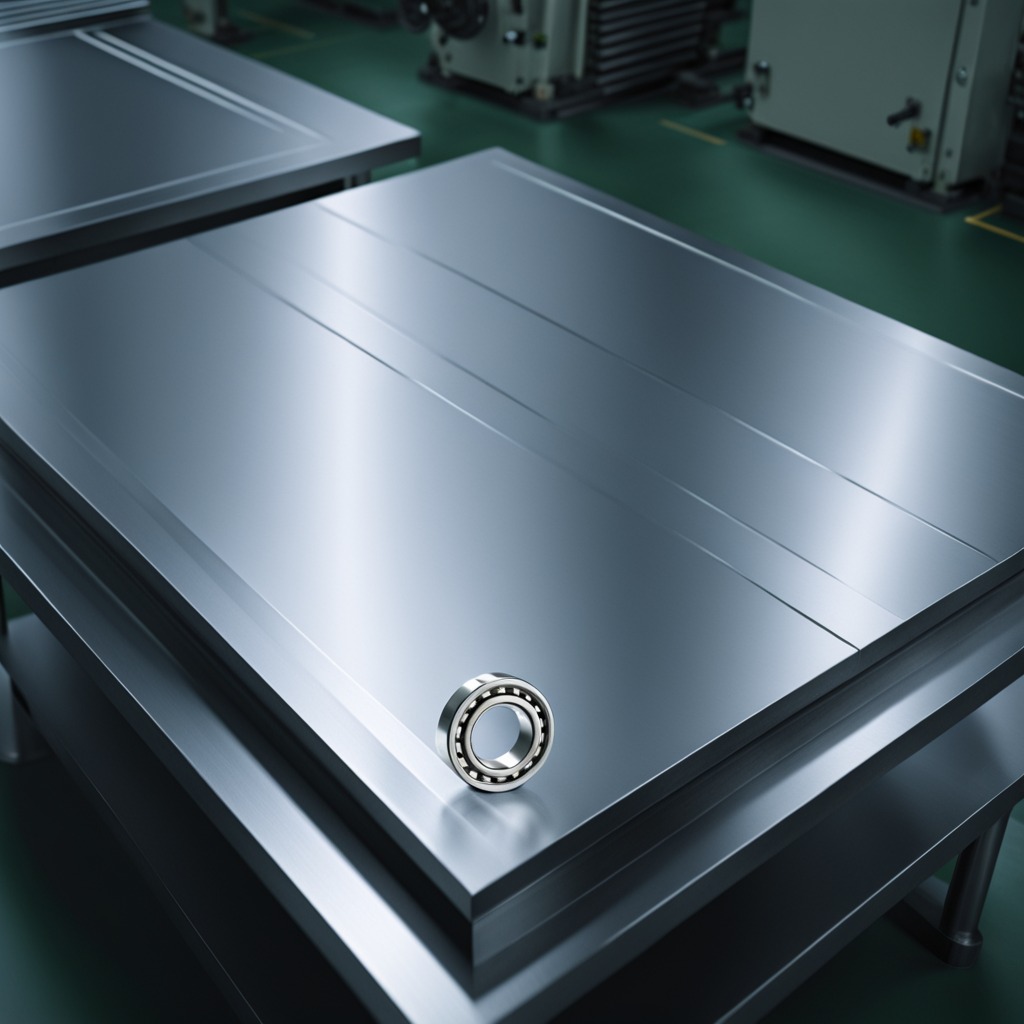
A ball bearing is lying on a metal table.